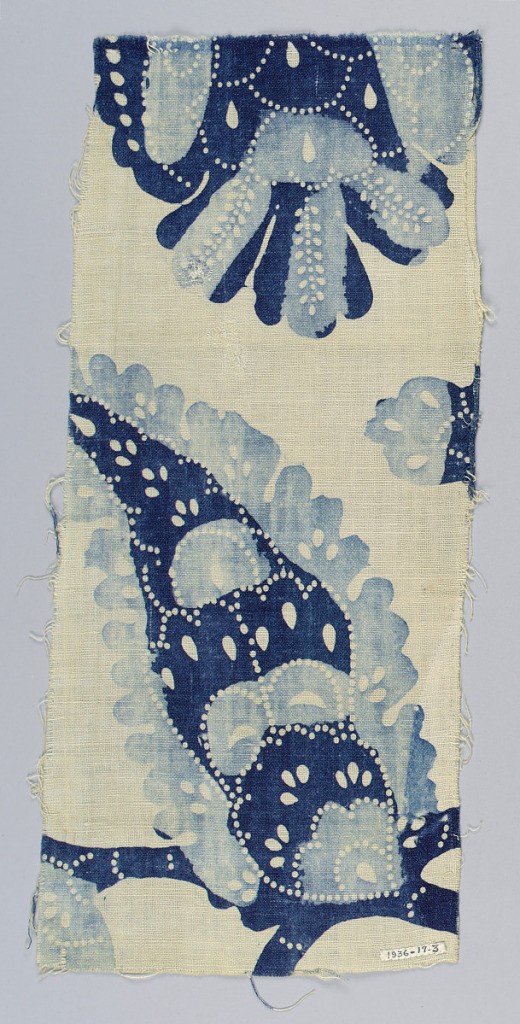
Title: Textile
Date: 1700–1750
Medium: cotton Technique: resist printed on plain weave
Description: Fragment in two shades of blue on a white ground. Only a small portion of the design shows - one ornamental leaf or cone and a bit of a blossom. Much use of white dots in a linear pattern to enhance design.